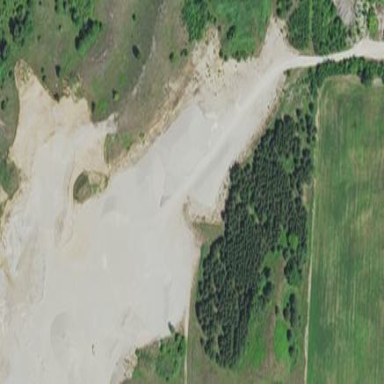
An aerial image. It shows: Quarry area.